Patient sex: M
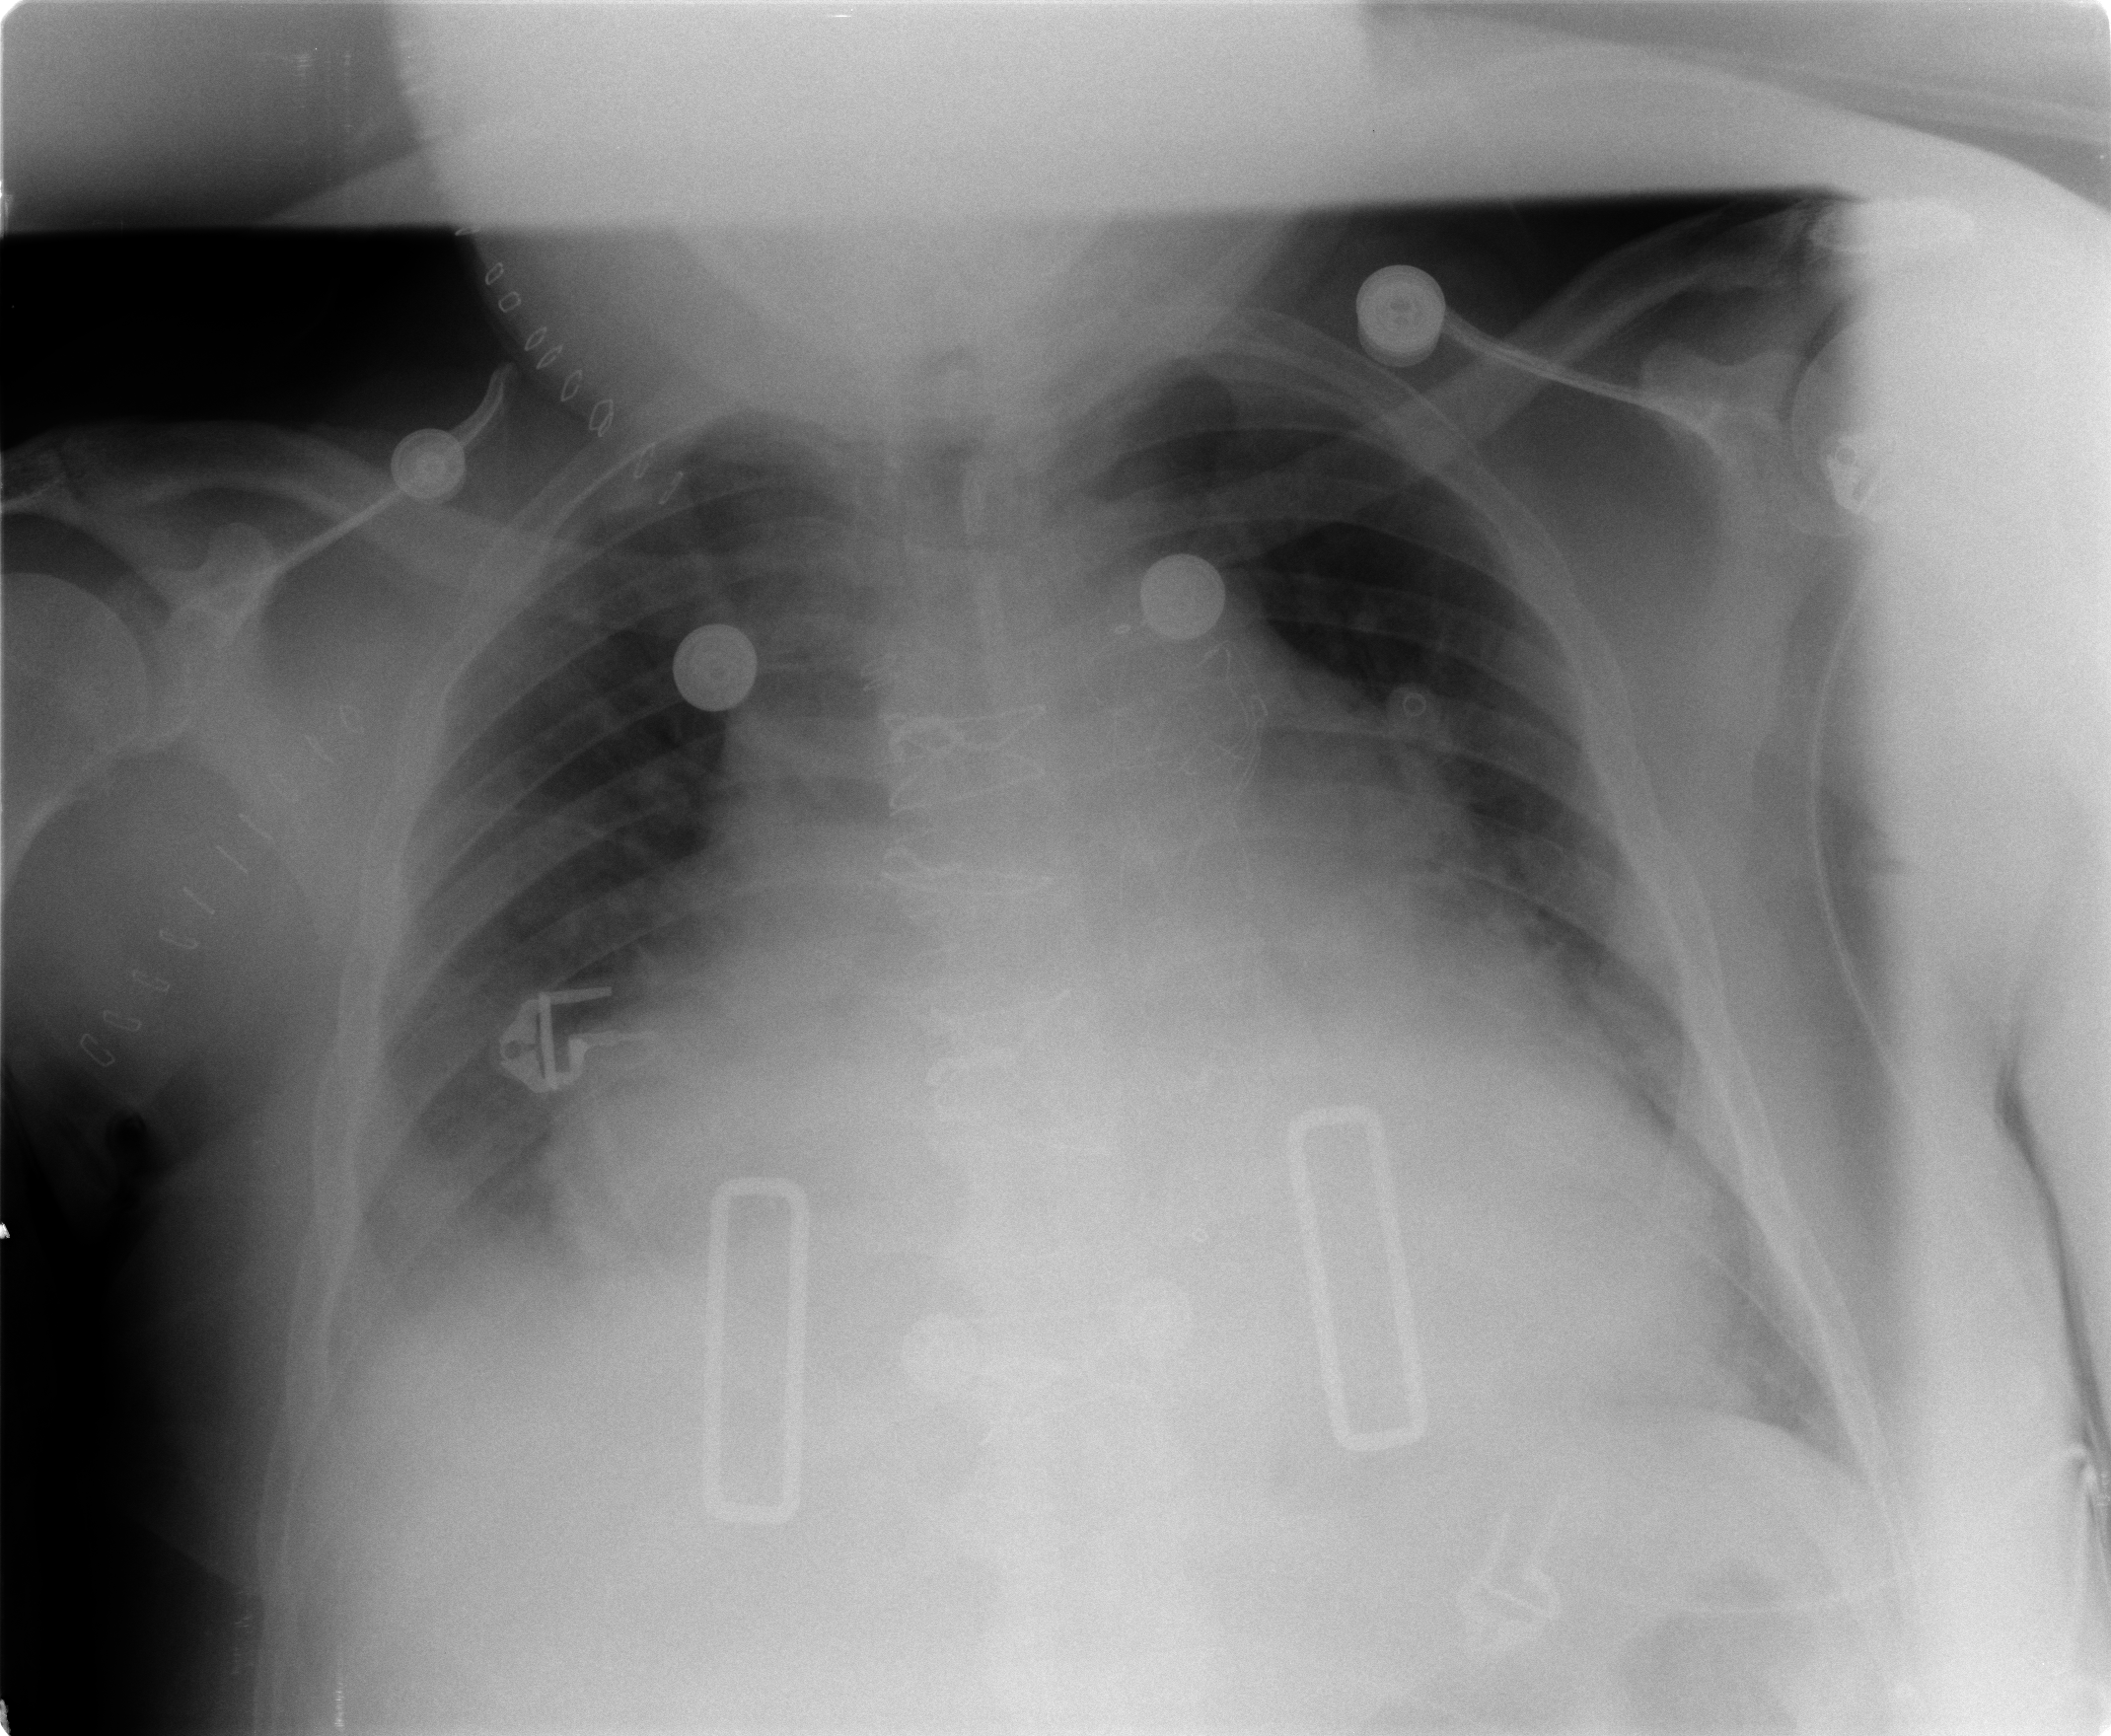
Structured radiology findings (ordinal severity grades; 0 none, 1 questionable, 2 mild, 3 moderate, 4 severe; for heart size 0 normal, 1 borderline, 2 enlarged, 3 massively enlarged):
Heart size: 3
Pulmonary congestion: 3
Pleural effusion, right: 2
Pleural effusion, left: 2
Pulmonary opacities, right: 0
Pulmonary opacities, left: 1
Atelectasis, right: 2
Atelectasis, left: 2